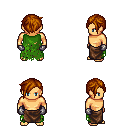
a pixel art fantasy rpg character, male body template, human, tanned skin, green tattered cape, robe skirt, brunette pixie cut hairstyle, metal gloves, four views (front, back, left, right), 2x2 character sprite sheet, small pixel art, hard edges, no anti-aliasing